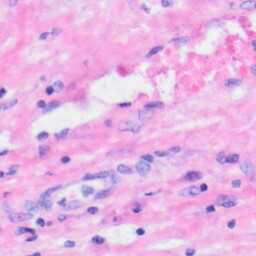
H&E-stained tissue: Liver